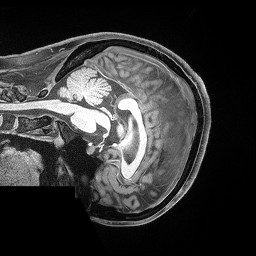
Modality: T1w
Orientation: sagittal
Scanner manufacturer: siemens
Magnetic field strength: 3 T
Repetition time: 2.53 s
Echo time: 0.00169 s